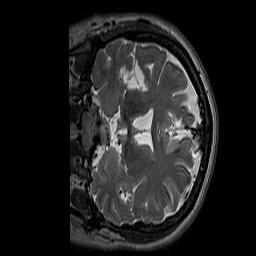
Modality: T2w
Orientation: coronal
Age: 38
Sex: female
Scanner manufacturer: siemens
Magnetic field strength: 3 T
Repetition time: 3.2 s
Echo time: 0.212 s